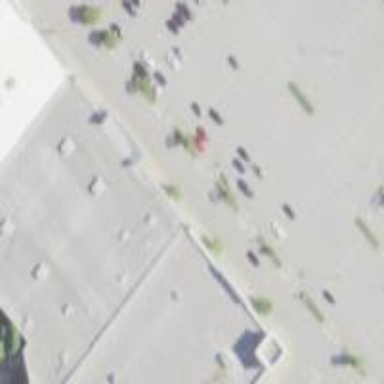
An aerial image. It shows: Building housing furniture shop.